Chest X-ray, PA view. Patient: 58 years old, sex F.
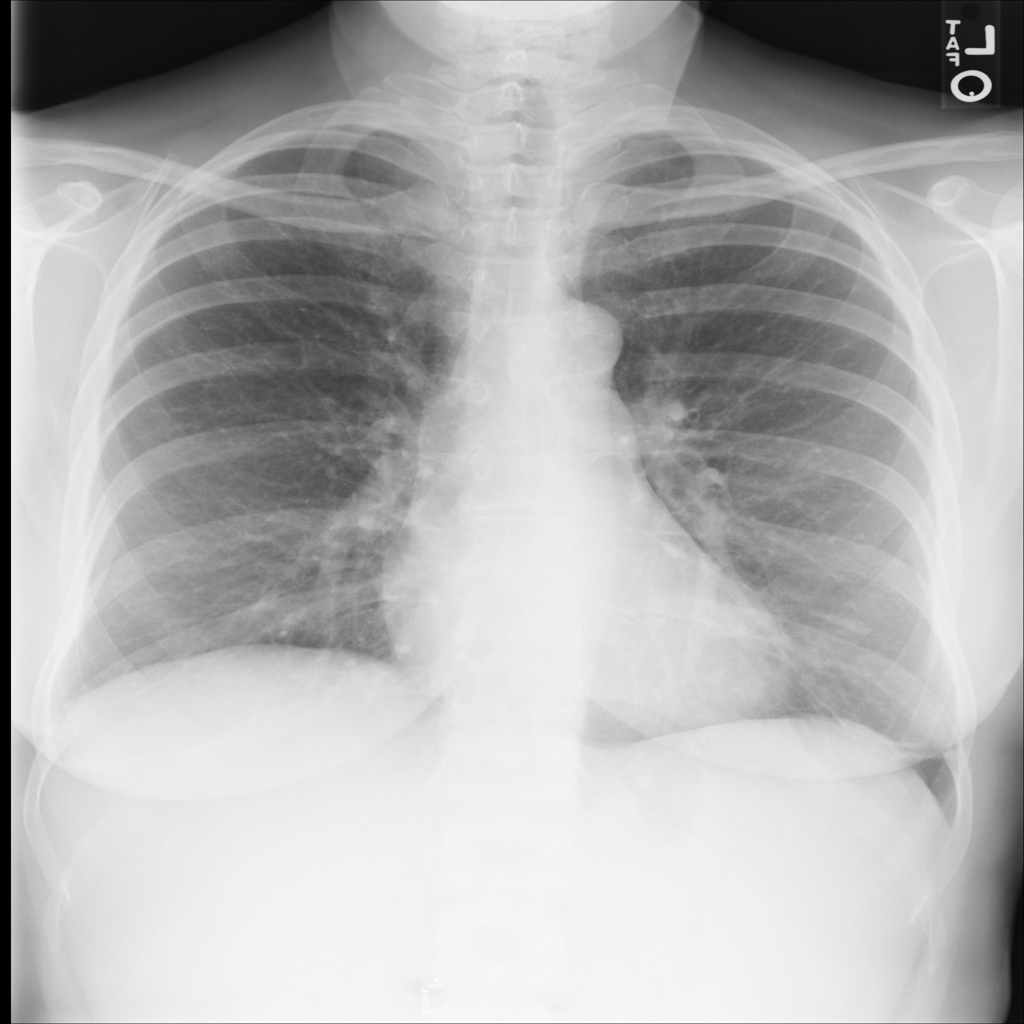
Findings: No Finding